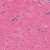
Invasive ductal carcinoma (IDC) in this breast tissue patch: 0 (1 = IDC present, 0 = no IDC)